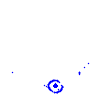
Particle: pion